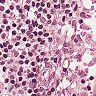
Metastatic tissue present: no